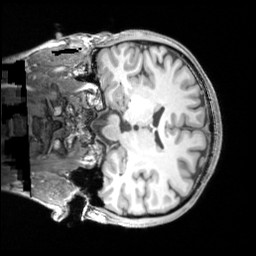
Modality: T1w
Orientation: coronal
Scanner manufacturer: siemens
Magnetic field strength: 3 T
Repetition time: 2.53 s
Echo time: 0.00326 s